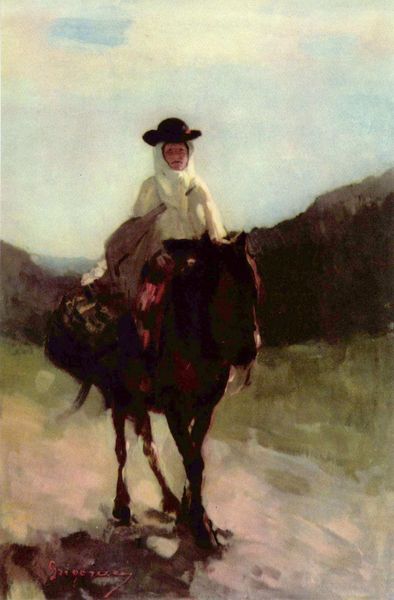
Titel: Frau in Rucar
Künstler: Nicolae Grigorescu
Standort: Bukarest
Institution: Muzeul de Arta
Schlagwörter: baum, berg, blau, felsen, gemälde, himmel, mann, meer, schatten, umhang, wasser, weiß, wolken, aquarell, bäume, grün, impressionismus, landschaft, mädchen, see, braun, frankreich, frau, hut, licht, schwarz, strasse, zeichnung, dame, gras, rot, schal, schleier, tier, tuch, weg, wiese, wolke, bluse, öl, einsamkeit, horizont, hügel, natur, spiegelung, busch, pfad, sonne, mantel, realismus, decke, kind, kontrast, wald, esel, pferd, pferde, reiter, helldunkel, ausritt, bewölkt, hufe, reiten, reiterin, ritt, sattel, zaumzeug, kopfbedeckung, sommer, strand, gepäck, last, mittag, russland, berge, fels, gebirge, hitze, farbe, ölgemälde, erhaben, kopftuch, impression, unscharf, stolz, heiss, leinwand, tasche, sonnig, maultier, muli, schein, lanschaft, reise, satteltasche, barbizon, wegrand, bepackt, weich, taschen, mexiko, reisen, reittier, reitend, erschöpfung, reit, südamerika, indio, poncho, wef, indios, expedition, argentinien, frauensitz, eselreiten, pferd reiter, packtaschen, schleie, maulpferd